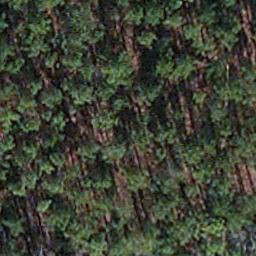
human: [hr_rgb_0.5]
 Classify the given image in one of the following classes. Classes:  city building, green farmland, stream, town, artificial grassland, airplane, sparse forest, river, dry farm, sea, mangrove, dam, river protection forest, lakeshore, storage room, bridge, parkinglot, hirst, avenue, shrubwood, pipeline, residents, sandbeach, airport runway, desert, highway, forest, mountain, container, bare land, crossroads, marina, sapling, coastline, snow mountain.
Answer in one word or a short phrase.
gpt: sapling